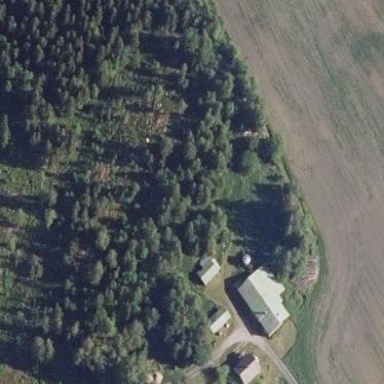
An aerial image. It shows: Farmyard area.